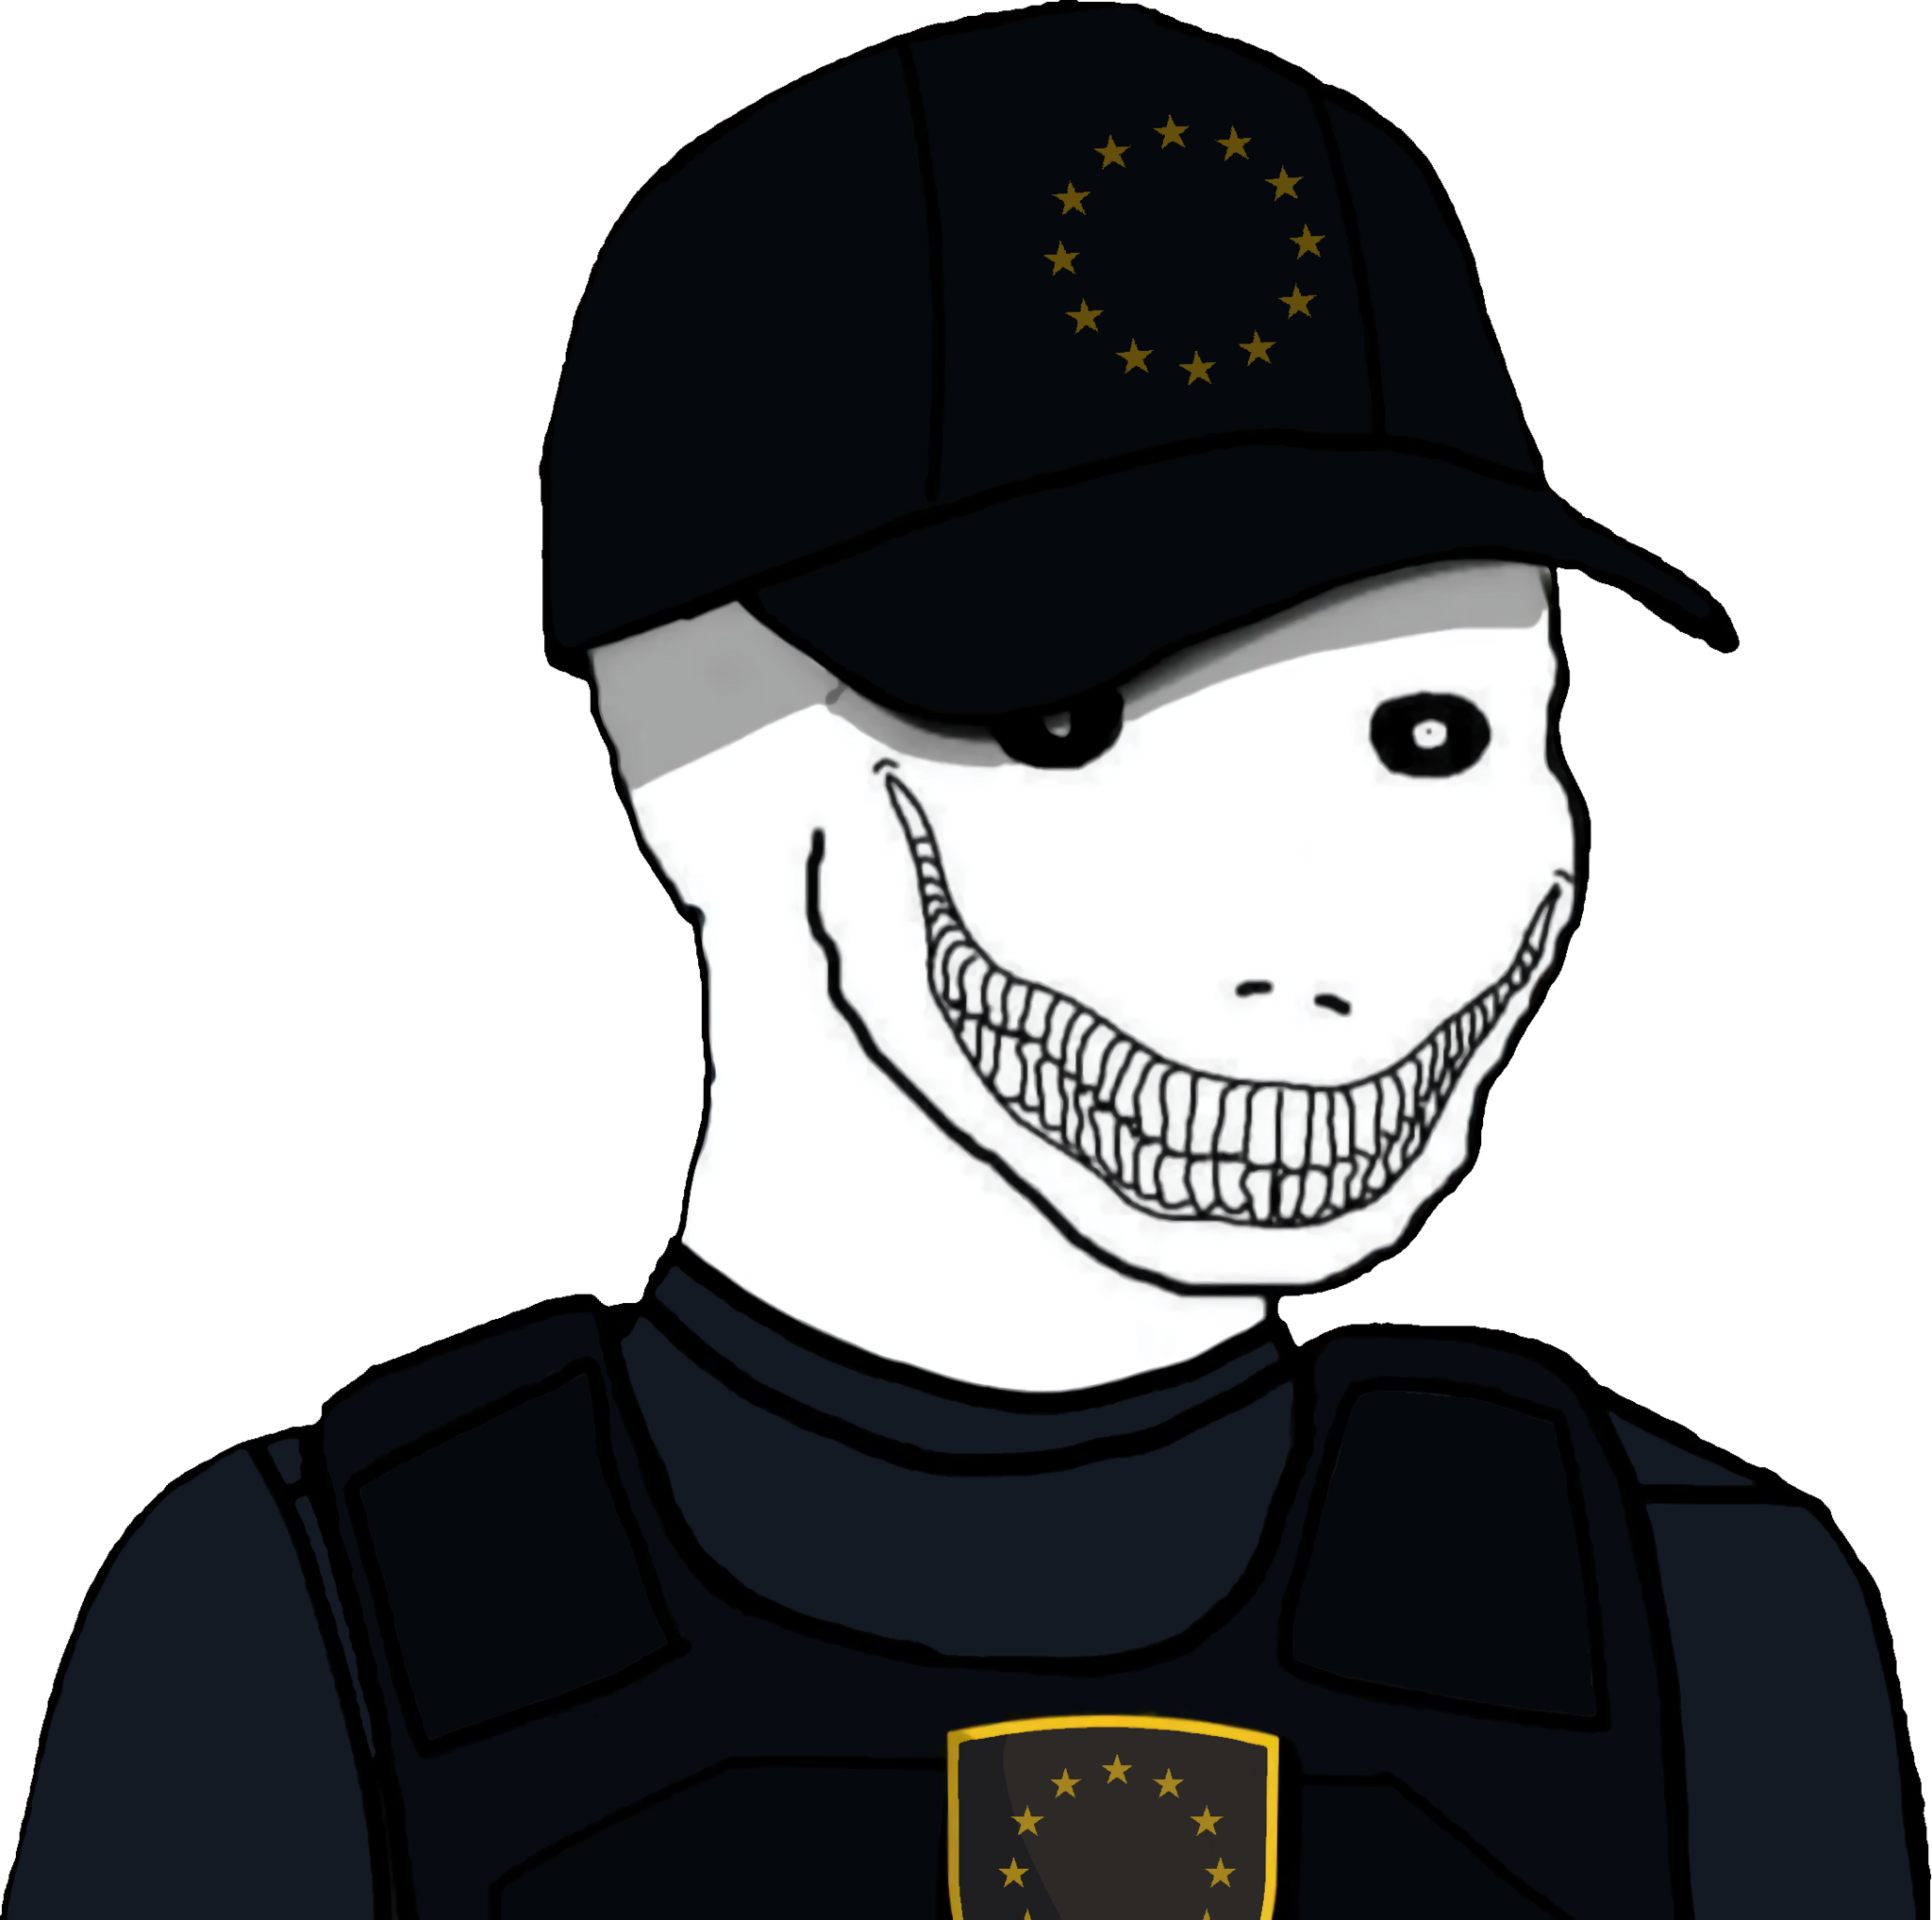
Label: 5_Oomer